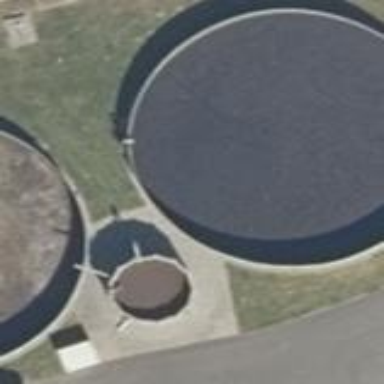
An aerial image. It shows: Building with storage tank.